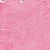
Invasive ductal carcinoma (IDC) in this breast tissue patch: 0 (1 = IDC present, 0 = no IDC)